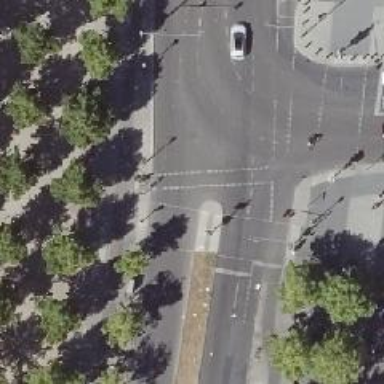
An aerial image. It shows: Secondary road with dual carriageway and asphalt surface. It has cycle track on the right.